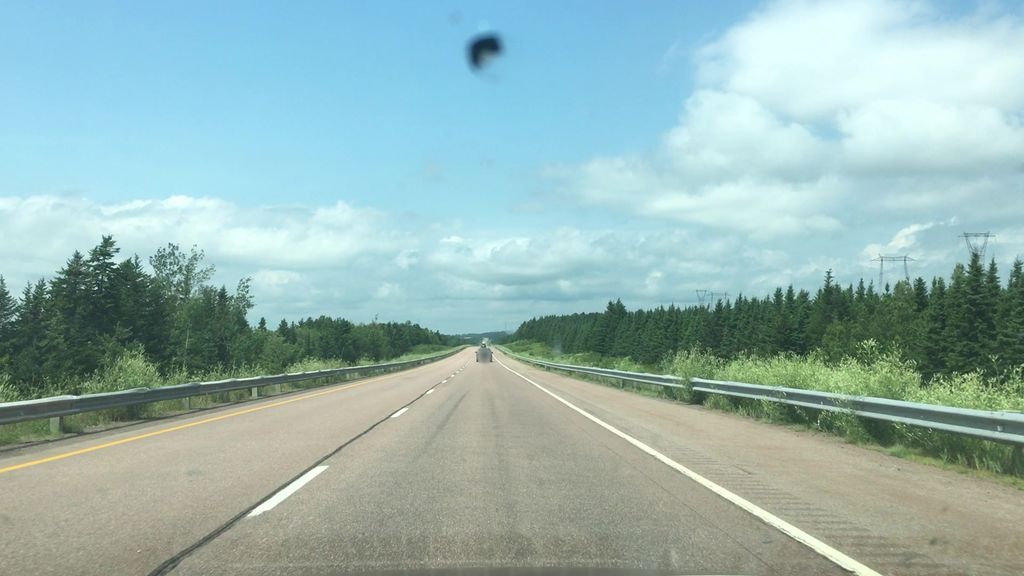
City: charlottetown